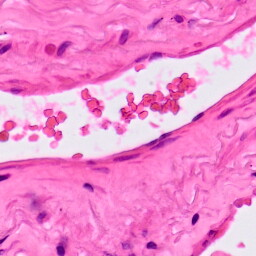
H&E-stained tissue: Lung